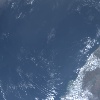
Label: water